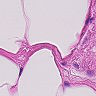
Metastatic tissue present: no